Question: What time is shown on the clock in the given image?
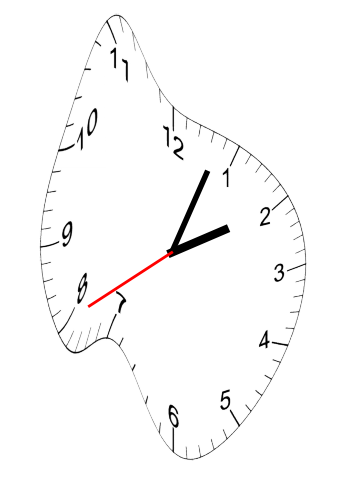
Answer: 02:03:40